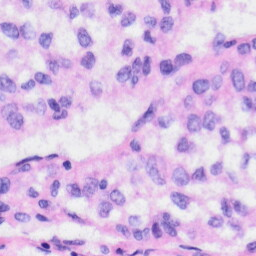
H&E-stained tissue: Liver